Aerial crown-view tile of a tropical tree (Barro Colorado Island, Panama), acquired 20241112:
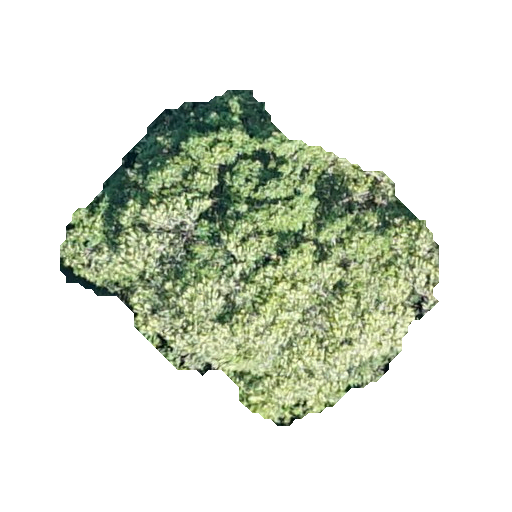
Species: Aspidosperma desmanthum
GBIF accepted scientific name: Aspidosperma desmanthum
Crown area: 121.265 m²